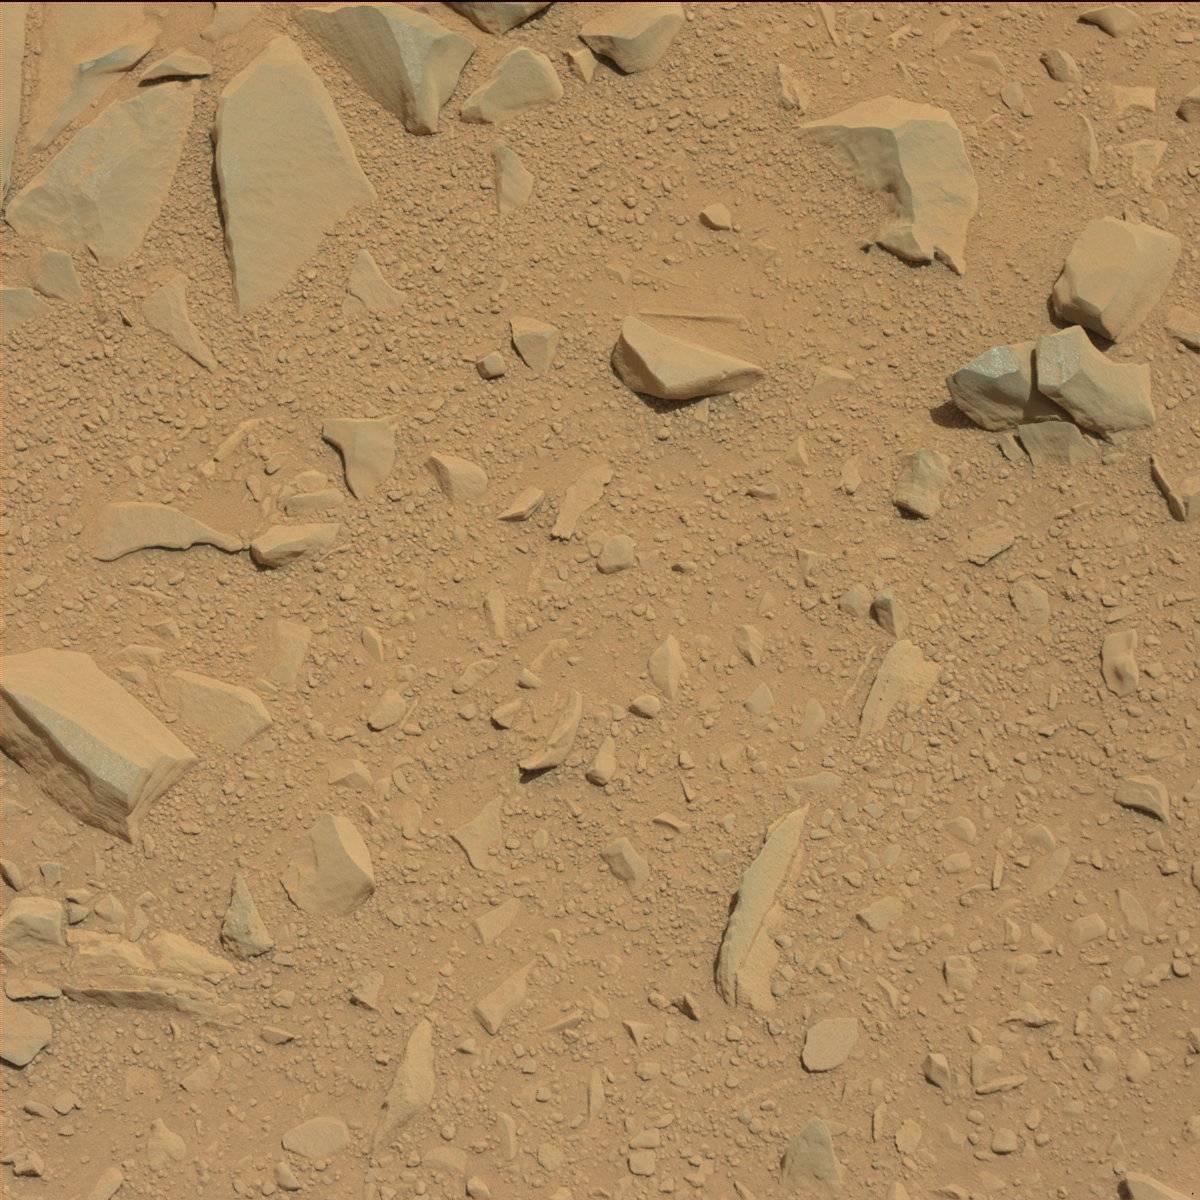
Terrain classes present: Bedrock, Rock, Sand / Soil